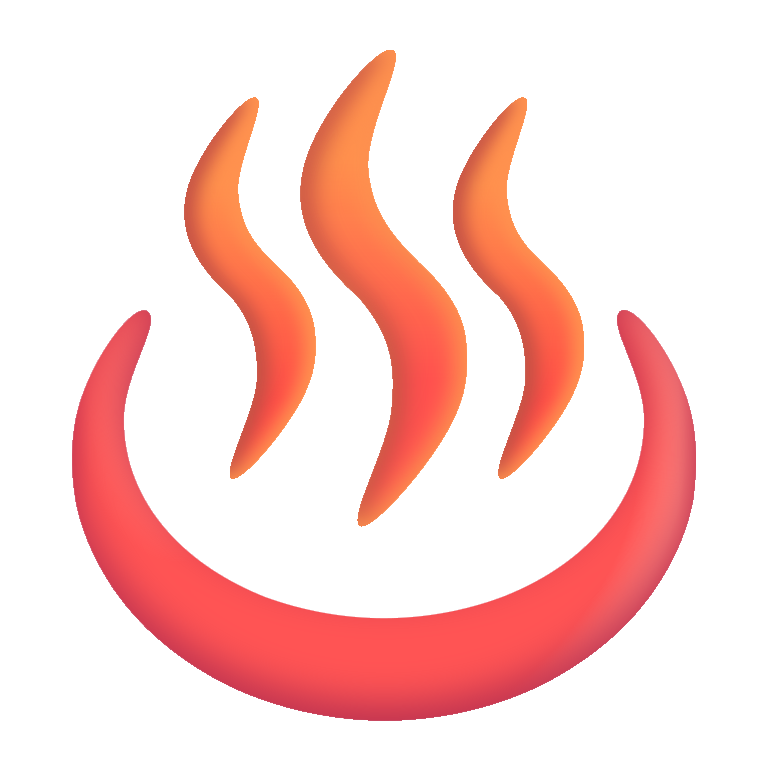
hot springs color